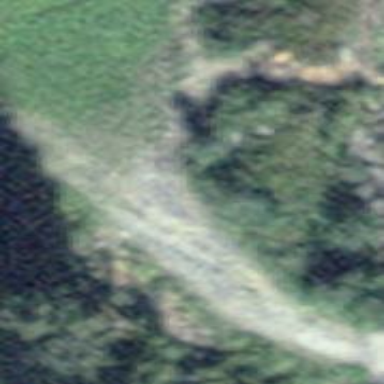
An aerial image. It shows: Track road with grade3 tracktype.